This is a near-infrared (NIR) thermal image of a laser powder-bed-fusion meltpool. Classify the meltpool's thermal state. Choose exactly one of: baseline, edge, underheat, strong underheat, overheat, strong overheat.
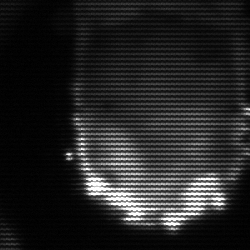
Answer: baseline